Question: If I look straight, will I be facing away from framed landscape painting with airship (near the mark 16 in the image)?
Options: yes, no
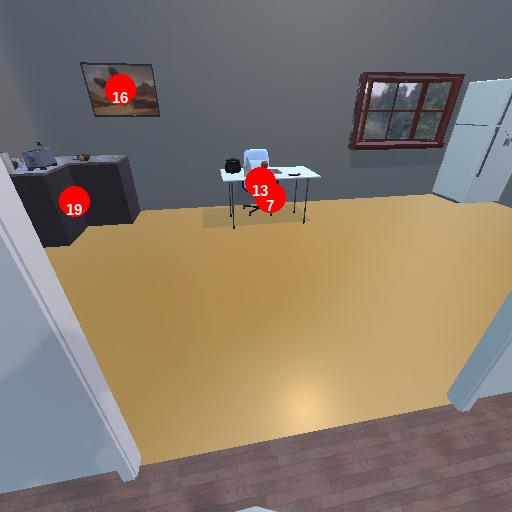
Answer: yes